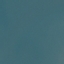
Land use / land cover class: SeaLake